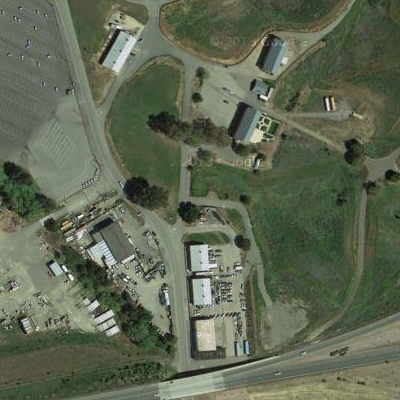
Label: Industry